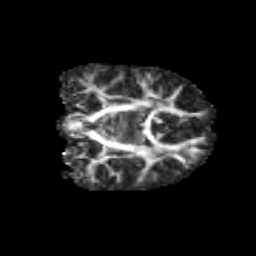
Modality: FA
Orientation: coronal
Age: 9
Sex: female
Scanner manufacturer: siemens
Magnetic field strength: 3 T
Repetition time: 3.8 s
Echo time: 0.07 s